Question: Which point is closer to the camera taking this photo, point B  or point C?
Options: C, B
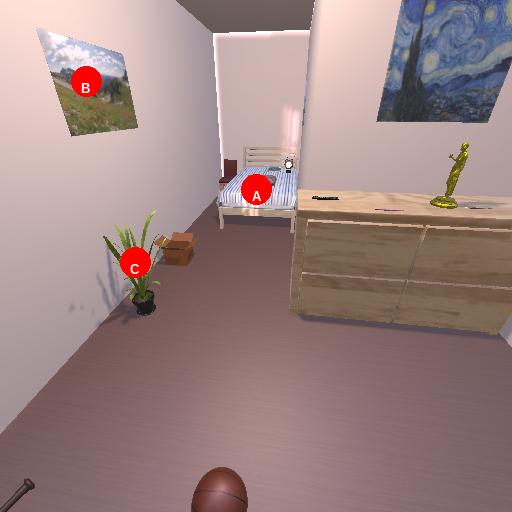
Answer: C